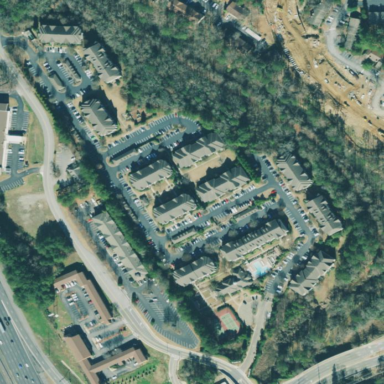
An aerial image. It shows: Residential area with apartments.